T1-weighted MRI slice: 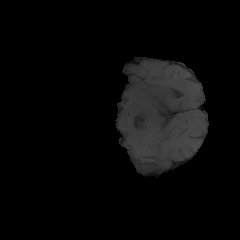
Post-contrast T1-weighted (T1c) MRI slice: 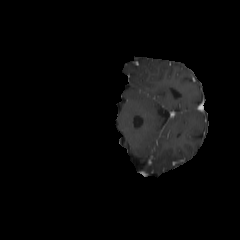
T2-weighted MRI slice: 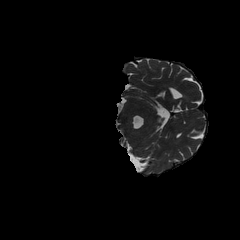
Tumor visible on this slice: no